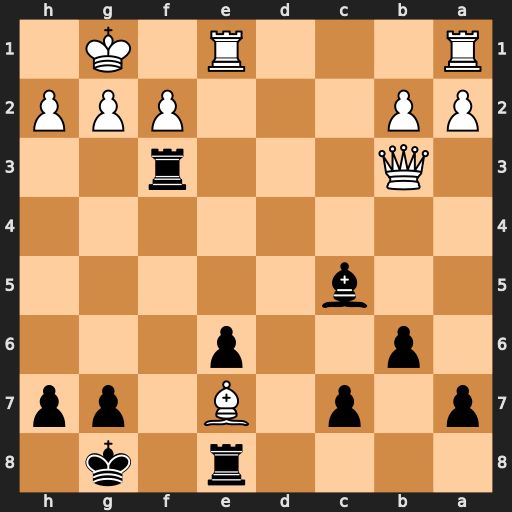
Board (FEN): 4r1k1/p1p1B1pp/1p2p3/2b5/8/1Q3r2/PP3PPP/R3R1K1
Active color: b
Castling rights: -
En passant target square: -
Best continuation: Bxf2+ Kf1 Rxb3 axb3 Bxe1 Kxe1 Rxe7